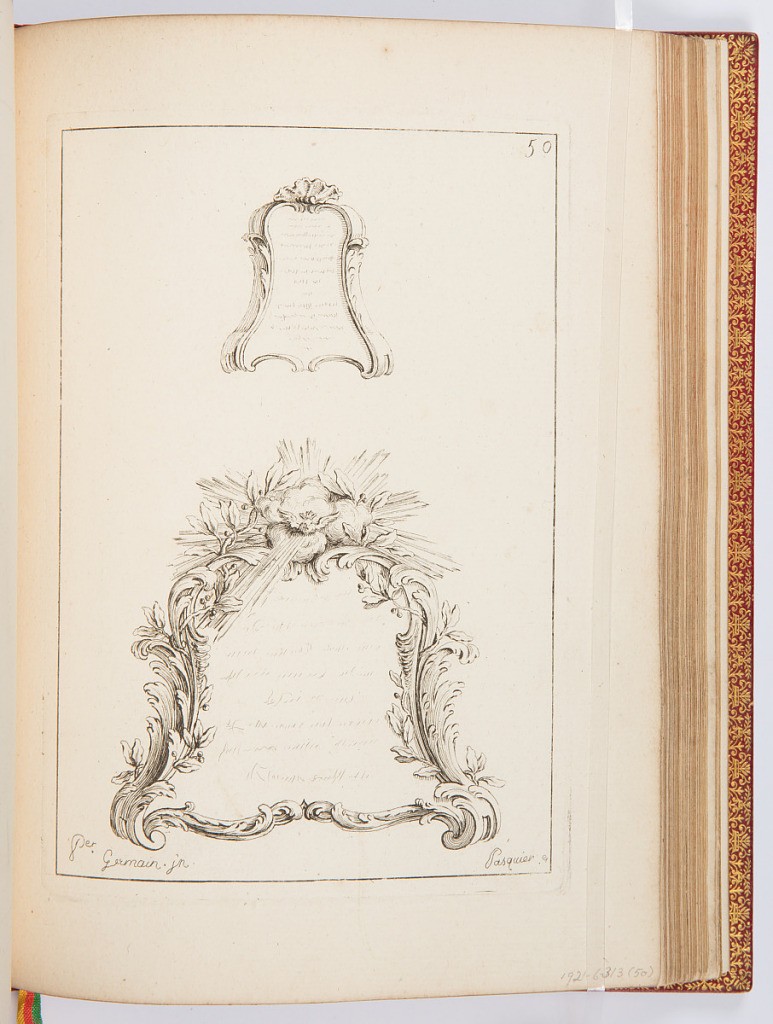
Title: Te igitur et Evangile
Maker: Pierre Germain, French, 1703 - 1783
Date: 1748
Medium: Etching on laid paper
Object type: Print
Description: Designs for two frames with Latin prayers within. The plate is signed and numbered.